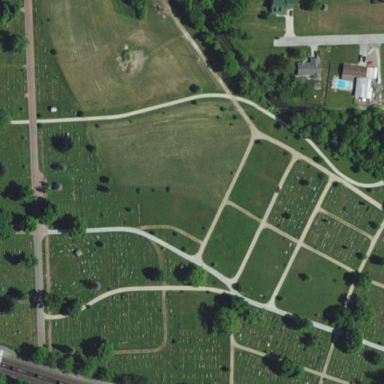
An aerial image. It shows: Grave yard.